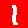
Digit: 1